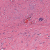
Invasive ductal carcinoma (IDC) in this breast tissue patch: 0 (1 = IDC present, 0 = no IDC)